Interaction volume radius: 5 \u00c5
Interaction volume height: 15 \u00c5
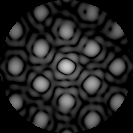
Disorder parameter: 0.283